Field crop: tomato
Growth stage: 2
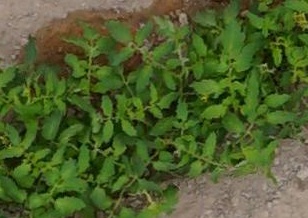
Species: tomato